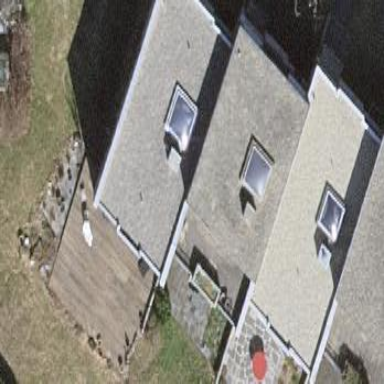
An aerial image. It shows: Semidetached house with flat roof.